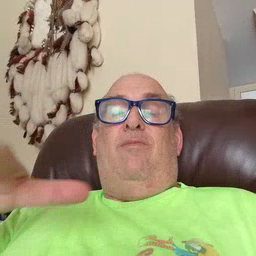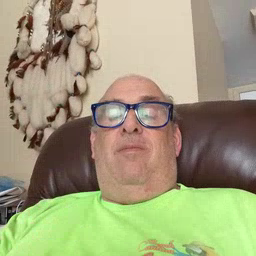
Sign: backyard